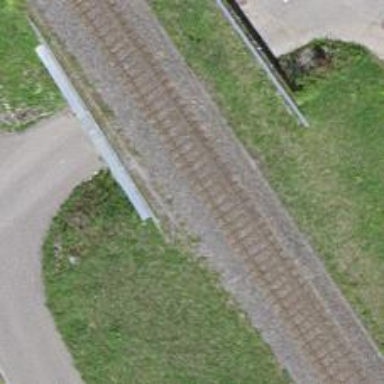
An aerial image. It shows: Single-track railway bridge with electrified contact line.